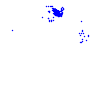
Particle: electron